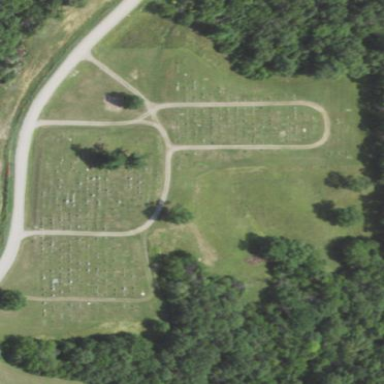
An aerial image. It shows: Cemetery.